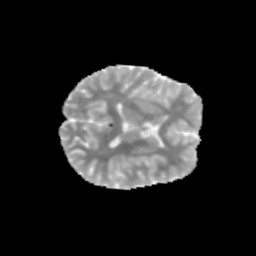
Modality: MD
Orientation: axial
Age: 12
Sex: male
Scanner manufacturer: siemens
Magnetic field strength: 3 T
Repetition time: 3.8 s
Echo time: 0.07 s